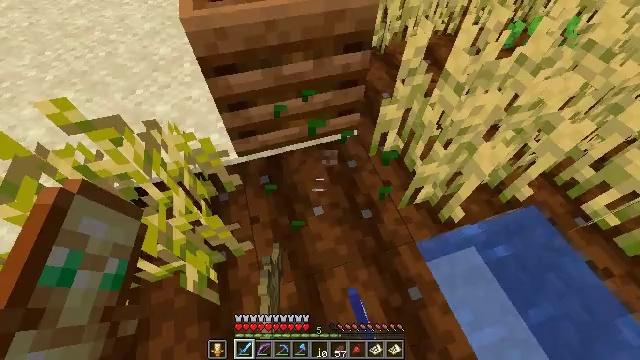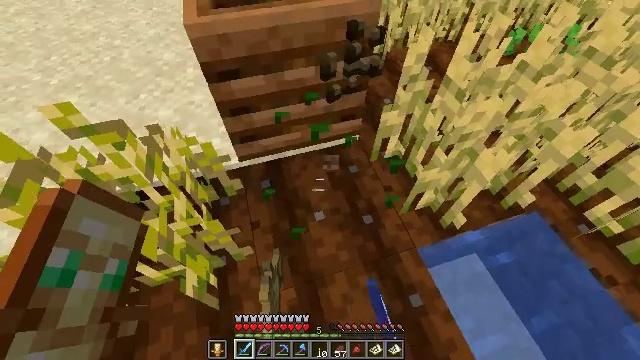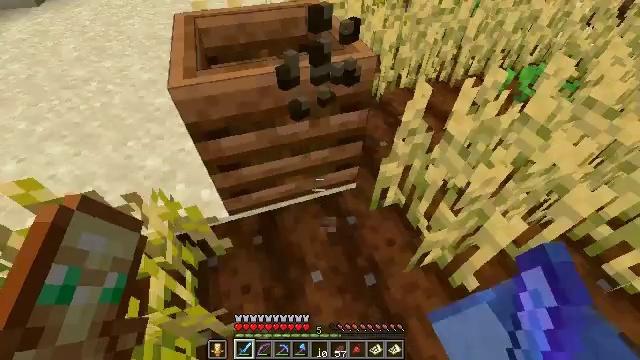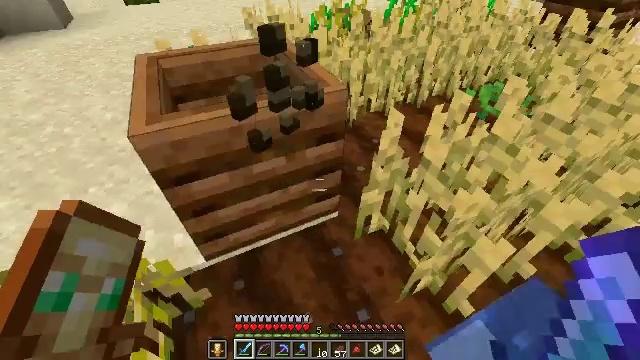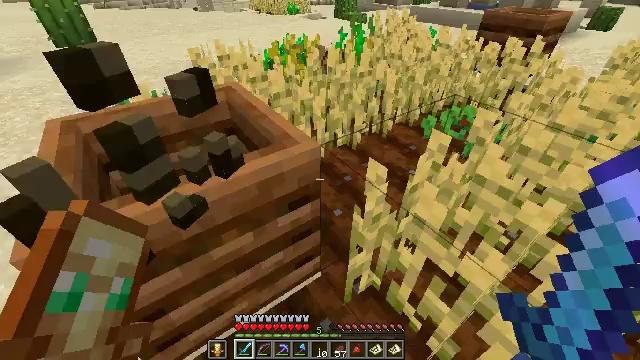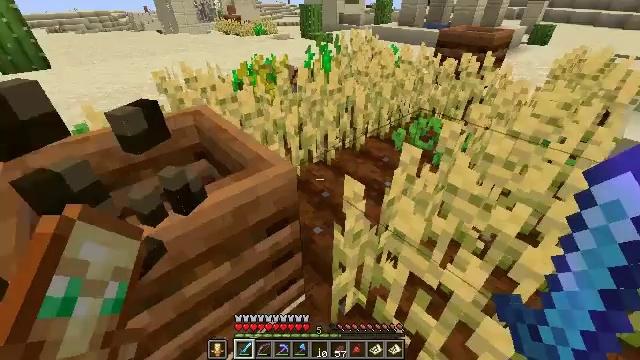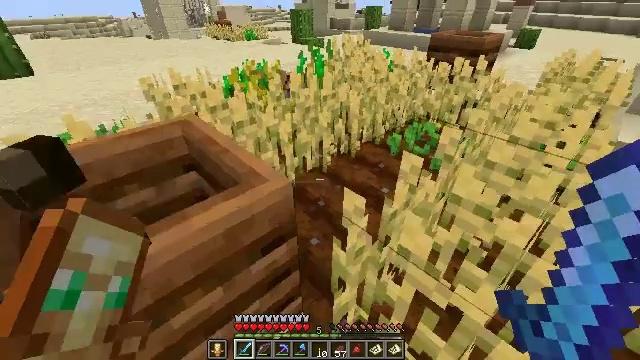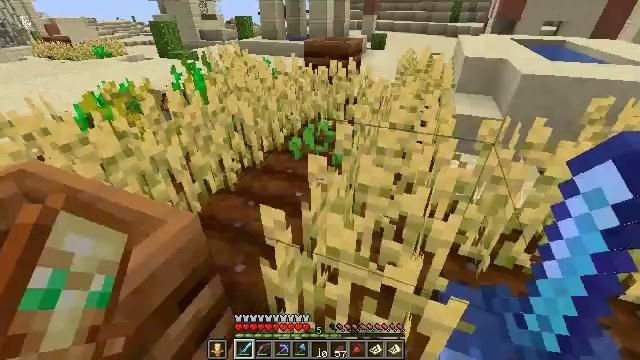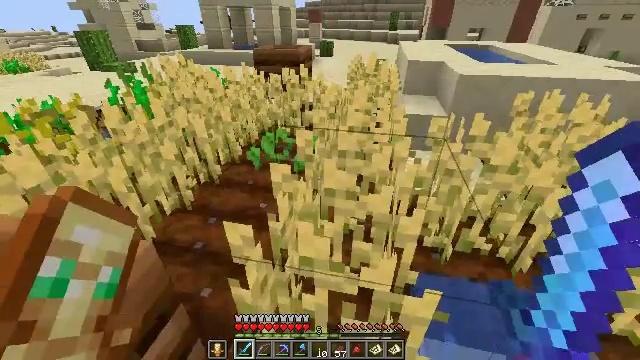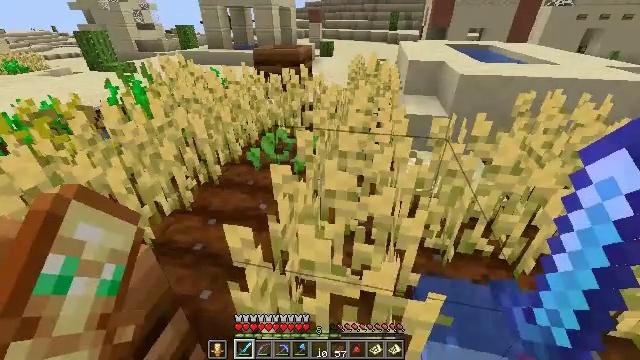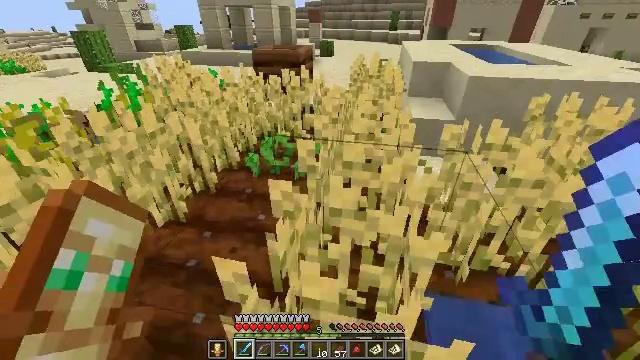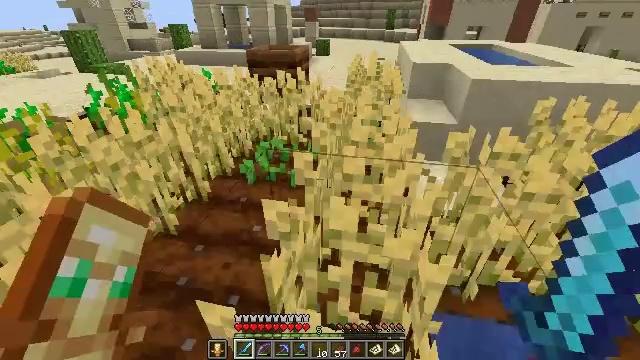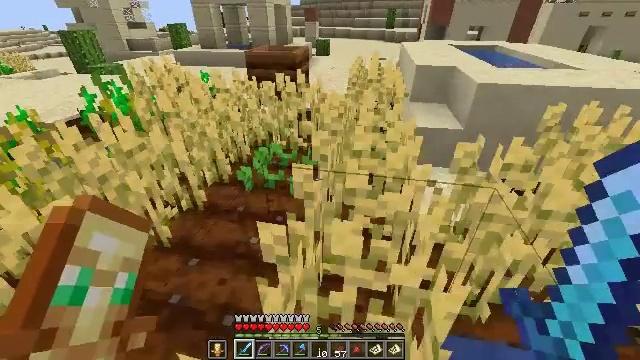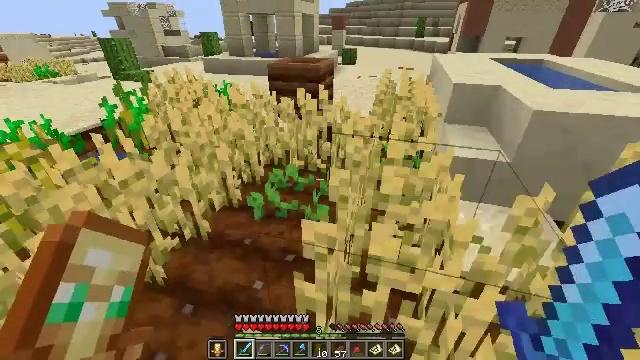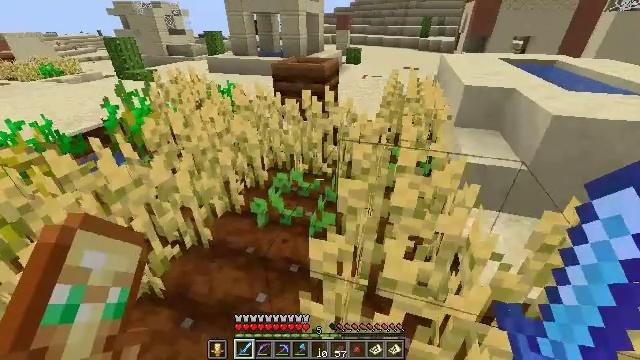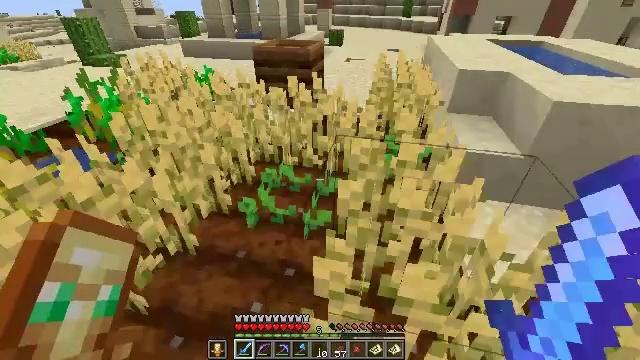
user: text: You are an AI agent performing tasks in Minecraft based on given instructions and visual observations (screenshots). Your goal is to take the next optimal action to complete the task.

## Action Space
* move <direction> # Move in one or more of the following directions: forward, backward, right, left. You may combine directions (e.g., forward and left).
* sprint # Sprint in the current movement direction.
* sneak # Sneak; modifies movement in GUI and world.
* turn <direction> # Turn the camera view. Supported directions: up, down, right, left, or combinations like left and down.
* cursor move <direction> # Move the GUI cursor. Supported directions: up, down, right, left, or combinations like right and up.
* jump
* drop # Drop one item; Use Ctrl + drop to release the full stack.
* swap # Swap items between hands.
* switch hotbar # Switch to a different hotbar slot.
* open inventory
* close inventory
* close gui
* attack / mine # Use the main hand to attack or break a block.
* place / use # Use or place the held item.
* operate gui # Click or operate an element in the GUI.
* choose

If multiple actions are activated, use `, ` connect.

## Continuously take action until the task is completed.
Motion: motion action
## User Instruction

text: Collect beetroots from the field.
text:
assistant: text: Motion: move forward, turn up
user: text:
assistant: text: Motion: move forward, turn right and up
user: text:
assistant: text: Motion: move forward, turn right and up
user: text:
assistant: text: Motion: move forward, turn right and up
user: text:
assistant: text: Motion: turn right and up
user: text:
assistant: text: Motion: turn right
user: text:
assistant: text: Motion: turn right and up
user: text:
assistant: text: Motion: turn right and up
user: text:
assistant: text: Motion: move forward
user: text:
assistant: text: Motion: move forward
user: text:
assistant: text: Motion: move forward
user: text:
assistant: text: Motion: move forward
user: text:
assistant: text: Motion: move forward, turn left and up
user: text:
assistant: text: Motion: move forward and move left
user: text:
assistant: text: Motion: move forward and move left, turn right and down
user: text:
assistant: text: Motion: move forward and move left, turn right and down
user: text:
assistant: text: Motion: move forward and move left, turn right and down
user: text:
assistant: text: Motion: move forward, turn right
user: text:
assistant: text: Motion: turn right and down
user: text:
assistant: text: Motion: no_op
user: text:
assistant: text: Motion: attack / mine
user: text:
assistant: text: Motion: attack / mine
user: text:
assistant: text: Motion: no_op
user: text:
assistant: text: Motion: no_op
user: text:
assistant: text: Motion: move forward, turn right
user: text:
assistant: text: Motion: move forward and move left
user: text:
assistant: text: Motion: move forward and move left, turn right and down
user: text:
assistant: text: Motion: move forward and move left, turn right and down
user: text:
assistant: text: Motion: move forward, turn right
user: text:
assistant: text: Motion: move forward